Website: walmart
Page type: newsletter-management
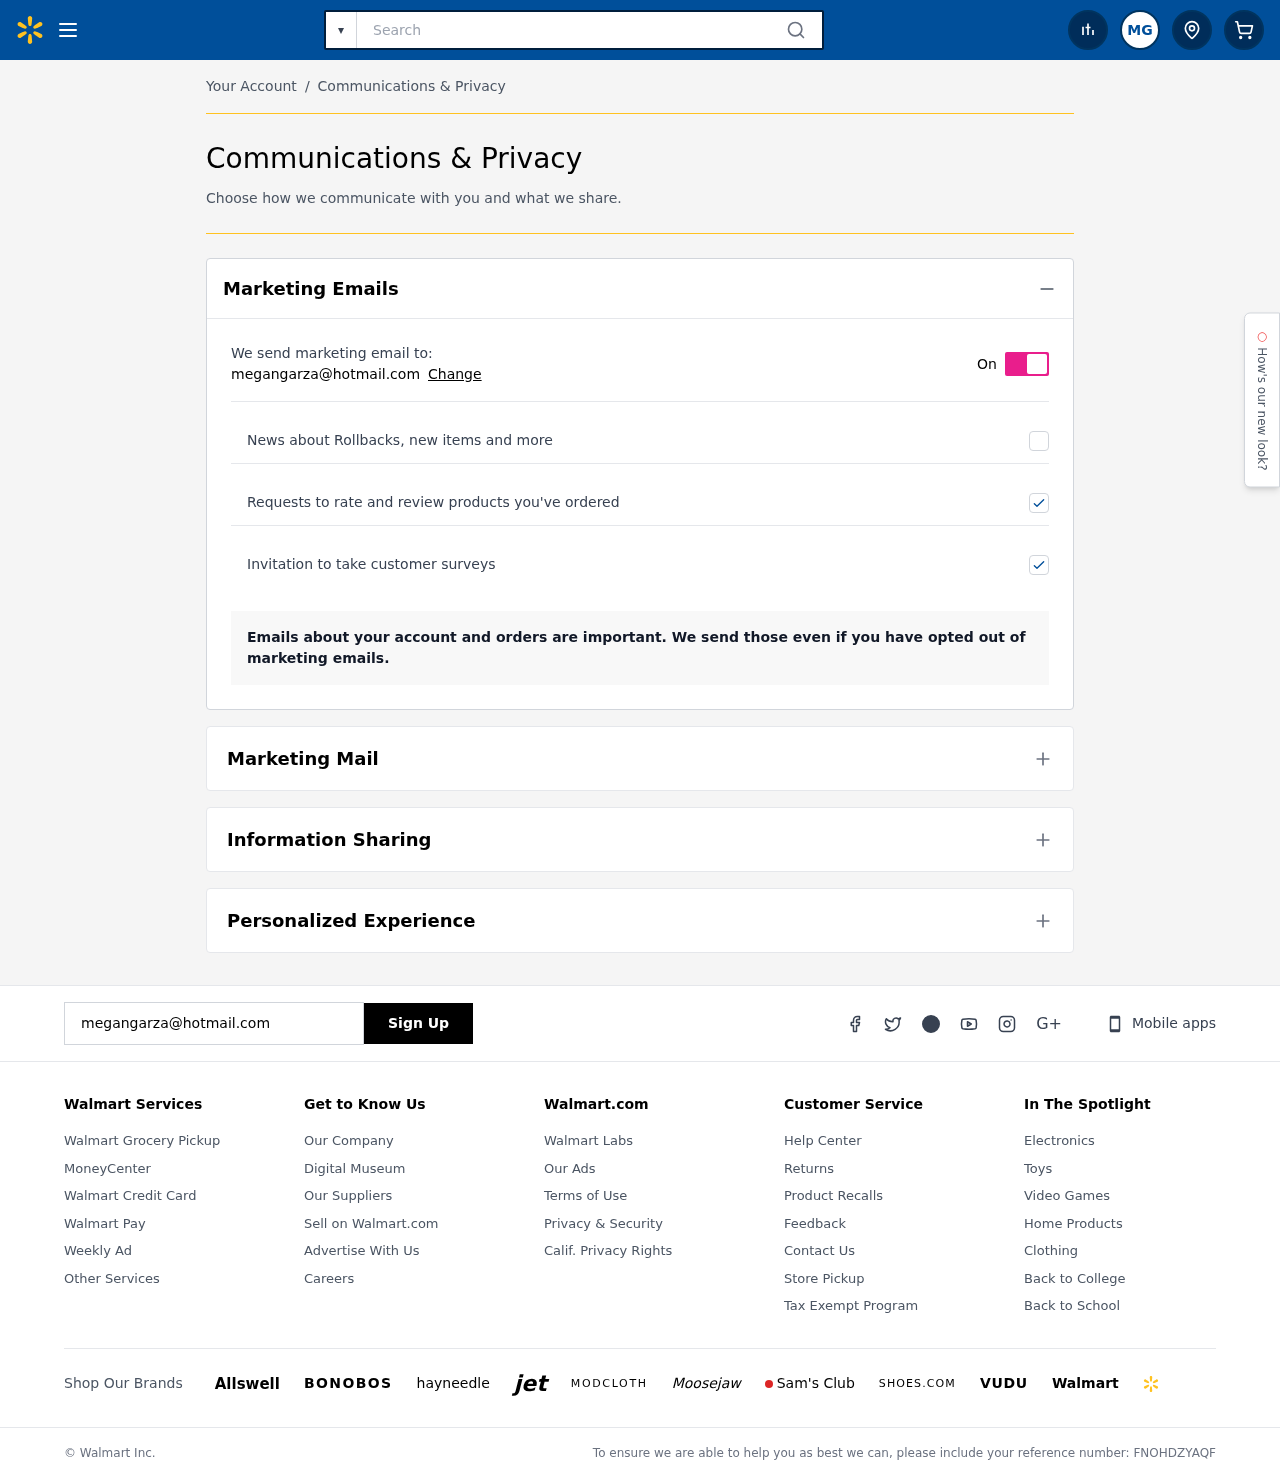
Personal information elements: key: PII_EMAIL
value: megangarza@hotmail.com
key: PII_INITIALS
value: MG
Search elements: key: HEADER_SEARCH
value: Search